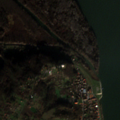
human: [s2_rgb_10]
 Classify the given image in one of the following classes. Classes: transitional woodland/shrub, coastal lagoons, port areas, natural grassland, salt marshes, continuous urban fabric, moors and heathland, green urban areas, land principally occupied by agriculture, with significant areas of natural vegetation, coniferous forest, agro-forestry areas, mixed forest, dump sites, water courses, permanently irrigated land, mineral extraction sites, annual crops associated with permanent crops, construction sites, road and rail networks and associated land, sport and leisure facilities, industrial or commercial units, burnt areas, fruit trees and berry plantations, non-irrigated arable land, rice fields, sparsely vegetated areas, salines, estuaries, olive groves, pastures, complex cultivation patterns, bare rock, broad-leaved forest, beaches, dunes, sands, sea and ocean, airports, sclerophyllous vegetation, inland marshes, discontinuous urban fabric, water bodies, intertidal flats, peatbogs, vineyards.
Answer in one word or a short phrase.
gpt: discontinuous urban fabric, complex cultivation patterns, land principally occupied by agriculture, with significant areas of natural vegetation, broad-leaved forest, transitional woodland/shrub, water courses